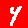
Digit: 4